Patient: sex M, age 60
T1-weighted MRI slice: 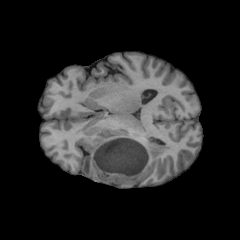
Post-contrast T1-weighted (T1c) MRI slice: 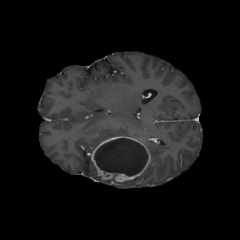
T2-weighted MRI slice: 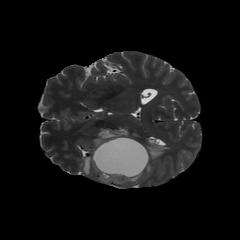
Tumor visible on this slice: yes
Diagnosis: Glioblastoma, IDH-wildtype
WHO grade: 4